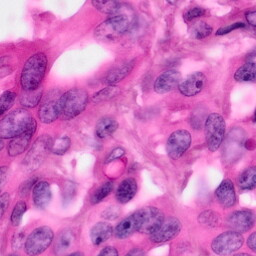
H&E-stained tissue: Pancreatic